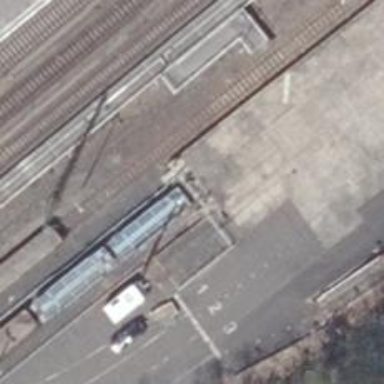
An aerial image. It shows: Car shuttle railway.